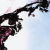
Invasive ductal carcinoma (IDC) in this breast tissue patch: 0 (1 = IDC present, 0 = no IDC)